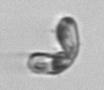
Label: Karenia